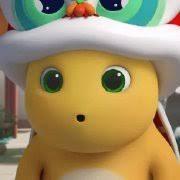
Label: nailong